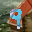
Label: 9